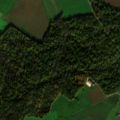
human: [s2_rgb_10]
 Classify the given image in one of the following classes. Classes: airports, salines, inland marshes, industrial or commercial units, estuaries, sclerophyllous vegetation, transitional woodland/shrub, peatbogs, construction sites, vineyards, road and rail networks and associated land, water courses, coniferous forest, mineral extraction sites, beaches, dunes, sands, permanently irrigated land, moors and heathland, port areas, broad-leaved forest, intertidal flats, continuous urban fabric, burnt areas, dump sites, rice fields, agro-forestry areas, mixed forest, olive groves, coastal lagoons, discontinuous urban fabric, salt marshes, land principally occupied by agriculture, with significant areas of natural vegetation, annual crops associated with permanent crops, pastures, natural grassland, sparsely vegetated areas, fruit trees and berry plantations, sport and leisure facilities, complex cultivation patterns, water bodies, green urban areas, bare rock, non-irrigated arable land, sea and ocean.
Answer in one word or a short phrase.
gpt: discontinuous urban fabric, non-irrigated arable land, pastures, broad-leaved forest